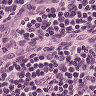
Metastatic tissue present: no